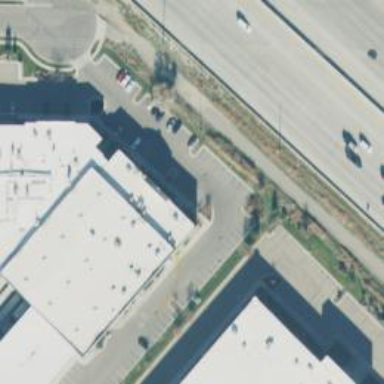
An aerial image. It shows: Commercial building.